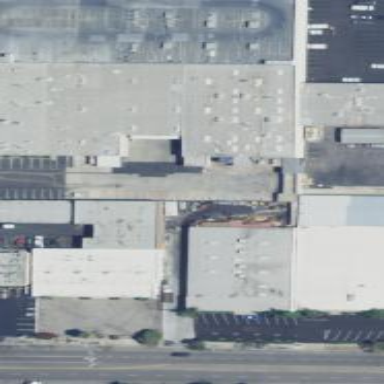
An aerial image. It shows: Industrial building.